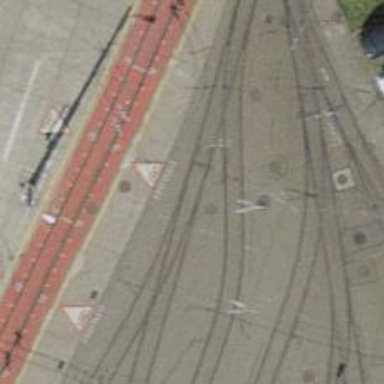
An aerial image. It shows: Tram railway with one track in service yard. The railway is electrified with contact line.